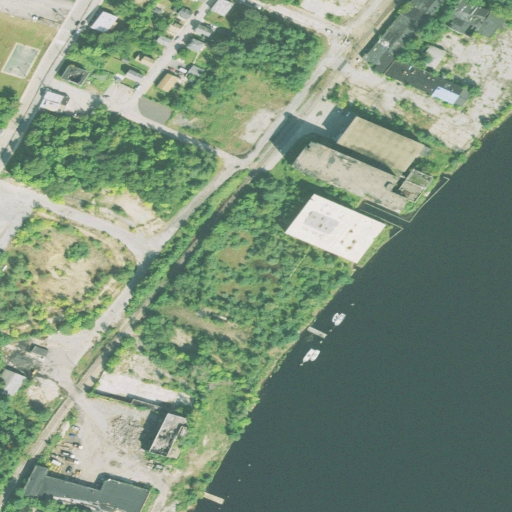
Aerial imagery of plain(s) in Connecticut named Kinney Flat containing medium intensity development, high intensity development, open water, low intensity development, herbaceous wetlands, and open development